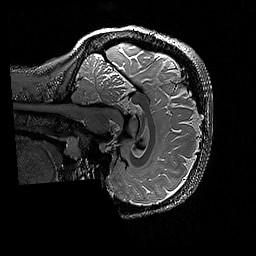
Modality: T2w
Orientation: sagittal
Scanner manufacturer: siemens
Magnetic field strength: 3 T
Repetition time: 3.2 s
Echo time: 0.428 s